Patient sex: M
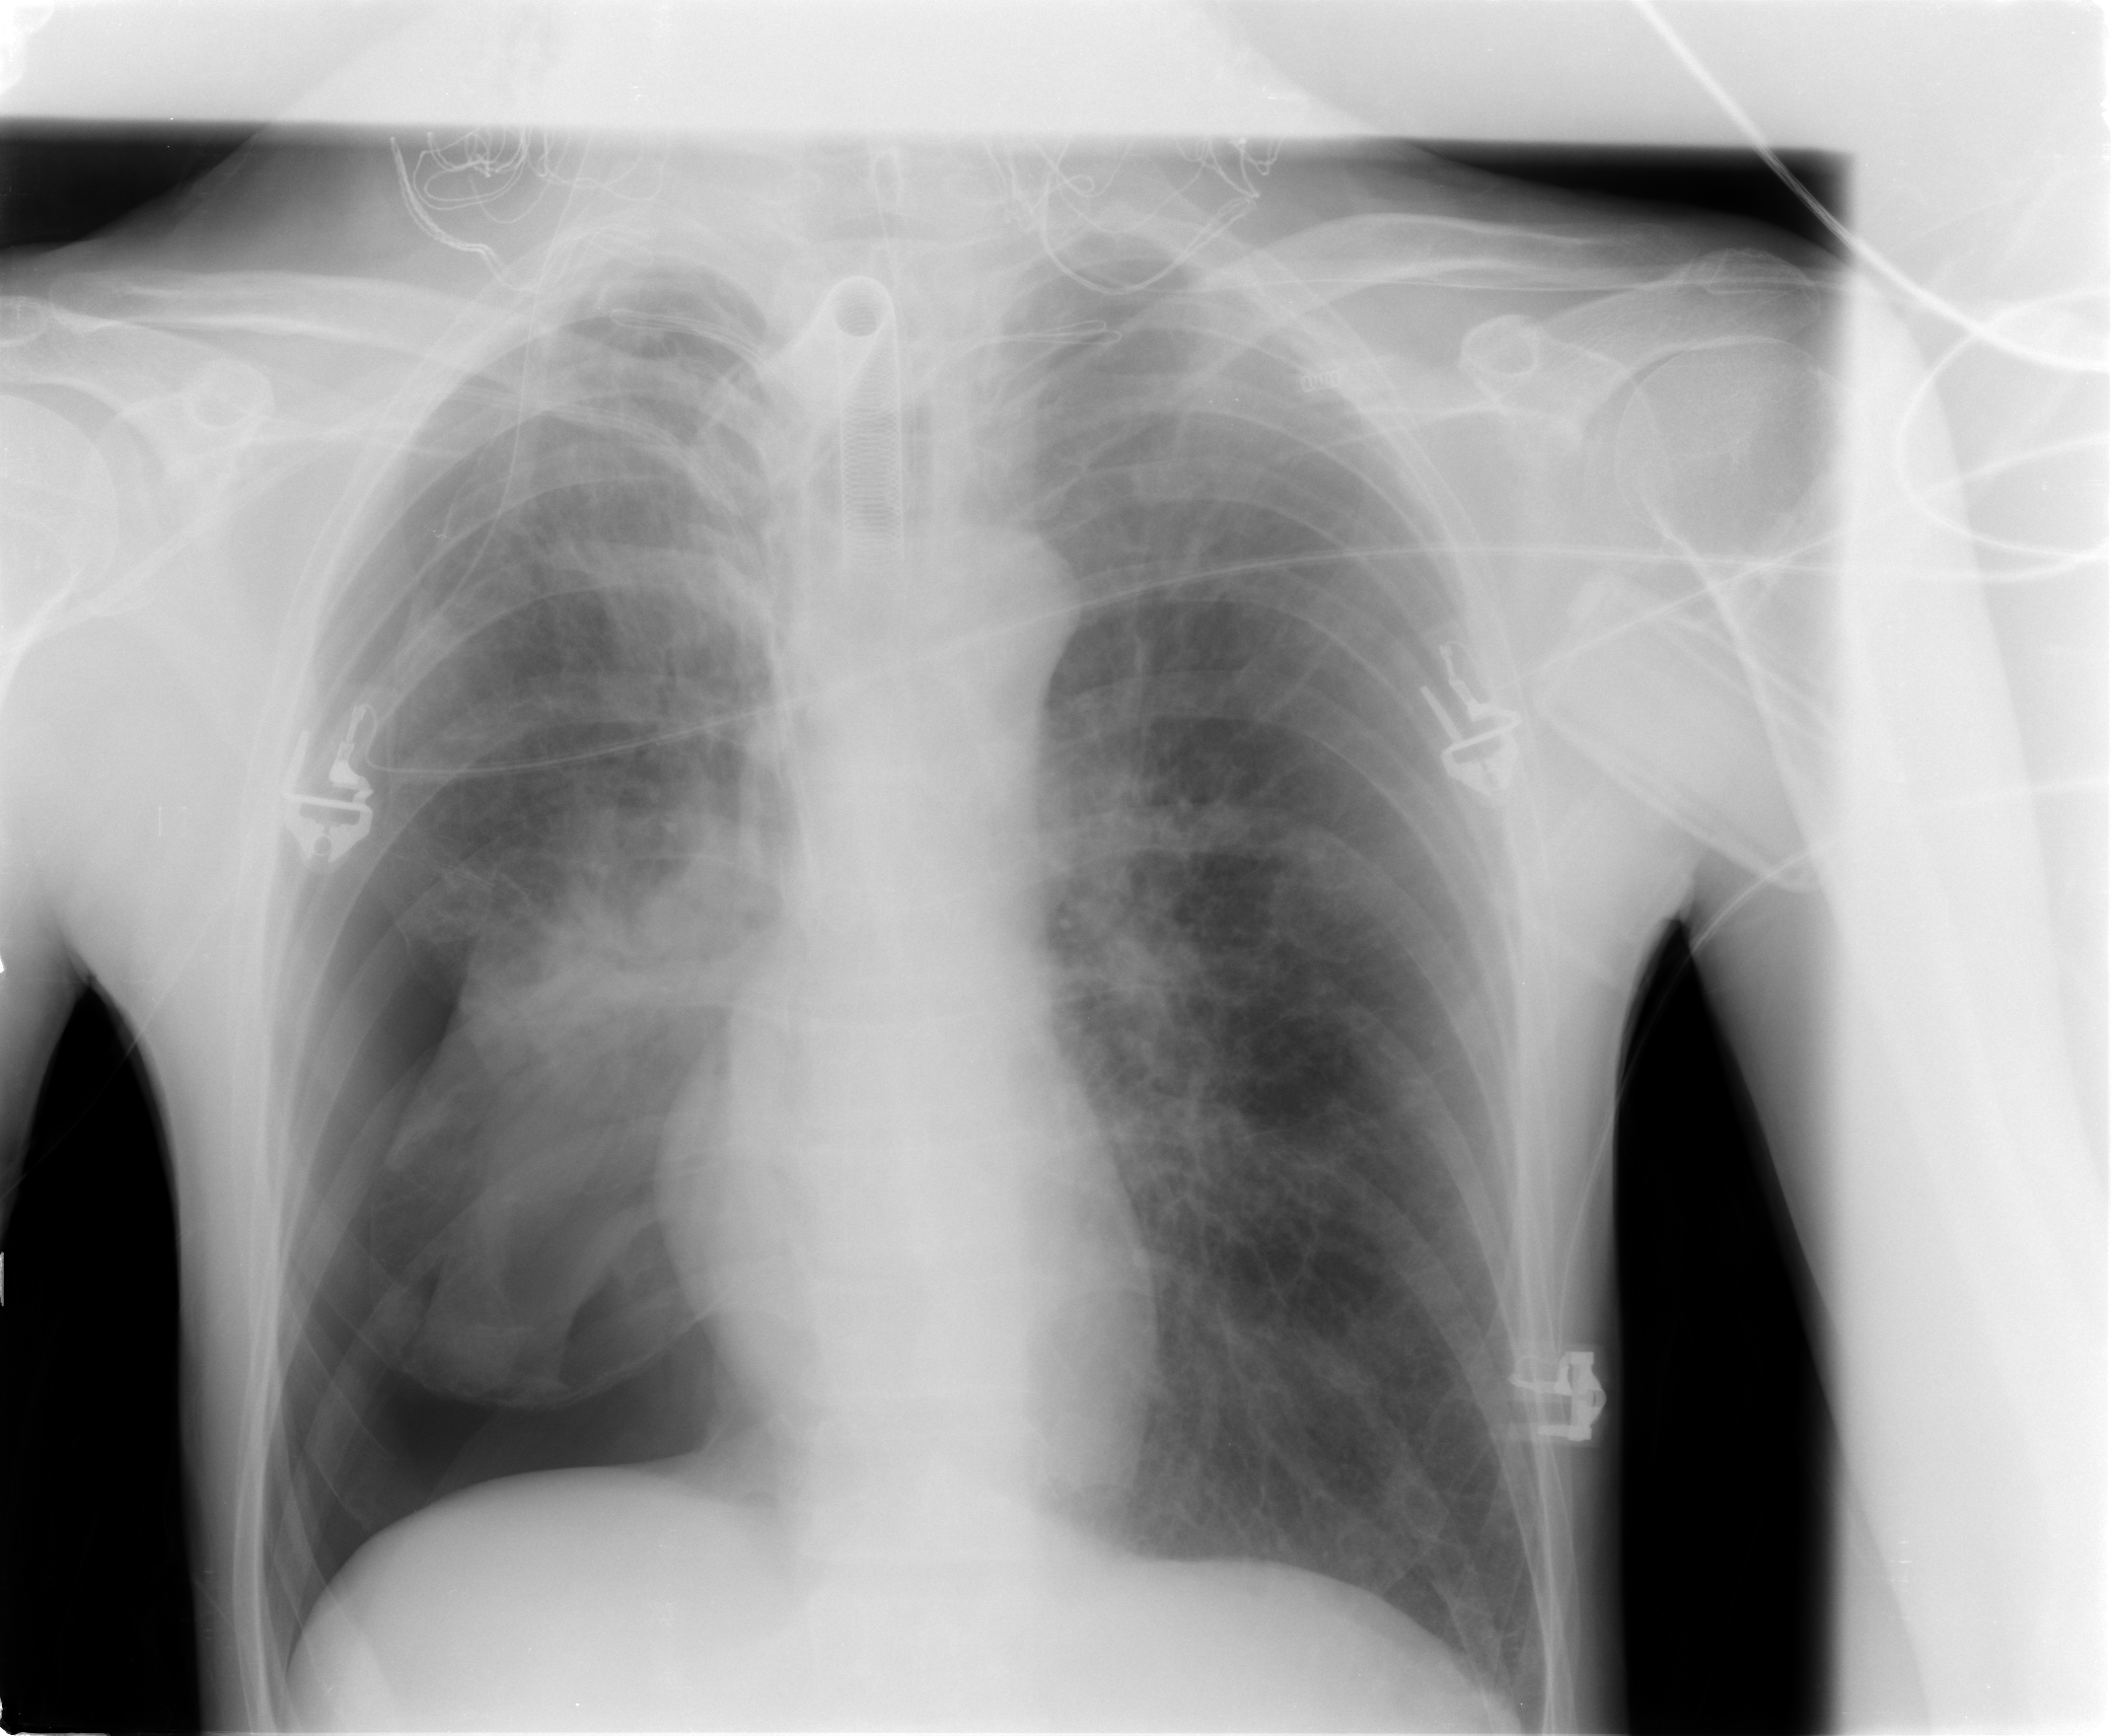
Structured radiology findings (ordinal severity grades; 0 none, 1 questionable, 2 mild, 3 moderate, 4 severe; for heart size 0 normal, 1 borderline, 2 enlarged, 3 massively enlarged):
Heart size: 0
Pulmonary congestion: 0
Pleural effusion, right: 0
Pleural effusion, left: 0
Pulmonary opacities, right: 0
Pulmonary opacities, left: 0
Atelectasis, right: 3
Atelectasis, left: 0